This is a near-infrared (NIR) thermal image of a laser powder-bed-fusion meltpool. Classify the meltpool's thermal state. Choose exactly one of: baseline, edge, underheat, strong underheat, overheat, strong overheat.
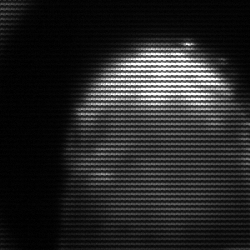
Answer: edge